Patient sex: M
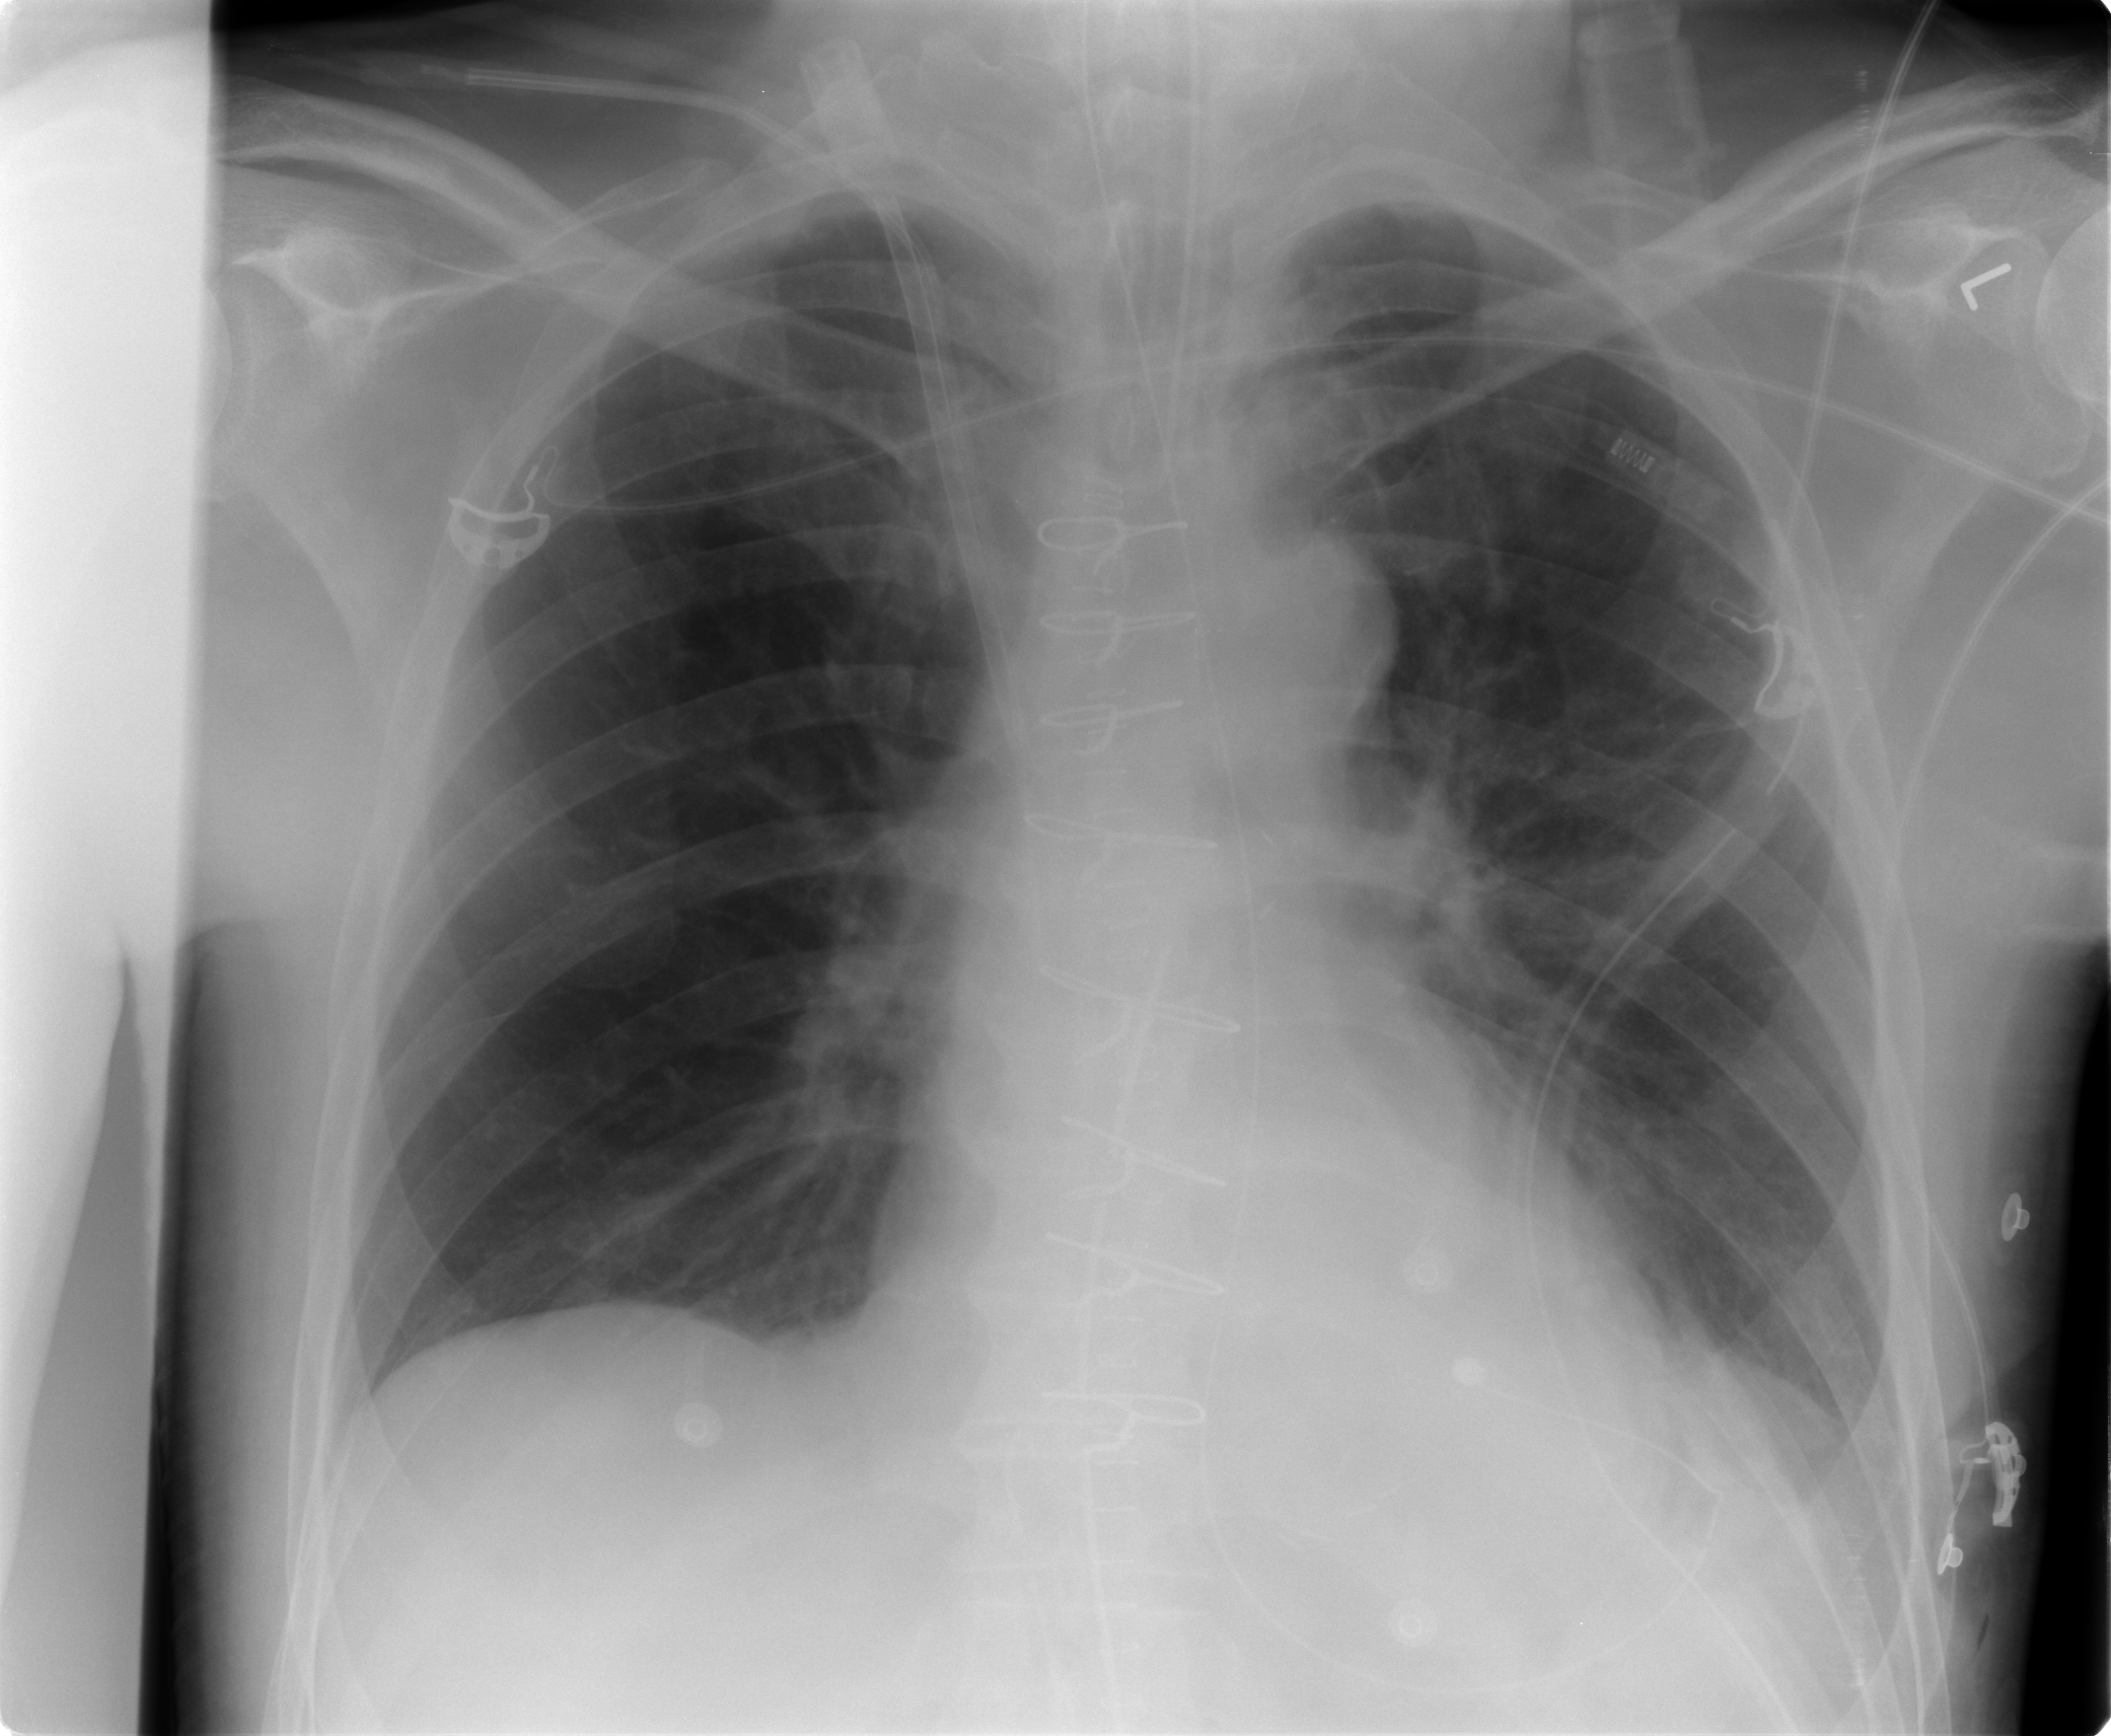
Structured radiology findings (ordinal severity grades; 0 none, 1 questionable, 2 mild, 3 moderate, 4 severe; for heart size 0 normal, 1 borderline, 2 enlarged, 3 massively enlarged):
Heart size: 0
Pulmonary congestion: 2
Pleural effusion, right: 0
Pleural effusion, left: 2
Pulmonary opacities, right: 0
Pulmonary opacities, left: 0
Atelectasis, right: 0
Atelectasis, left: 2